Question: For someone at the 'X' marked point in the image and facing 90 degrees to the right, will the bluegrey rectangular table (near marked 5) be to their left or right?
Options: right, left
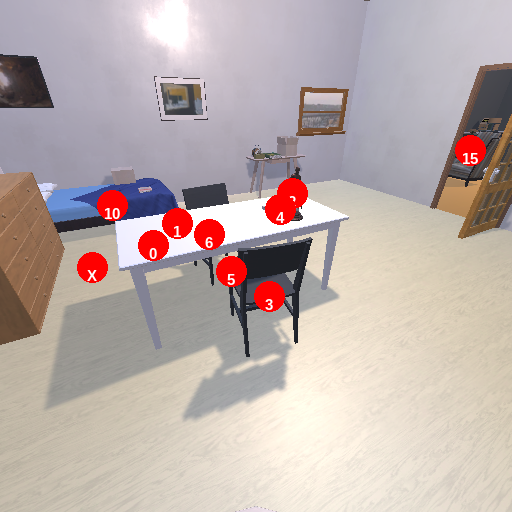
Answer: right